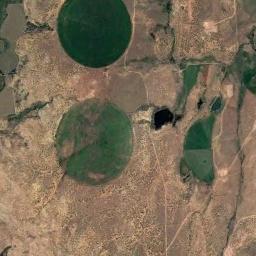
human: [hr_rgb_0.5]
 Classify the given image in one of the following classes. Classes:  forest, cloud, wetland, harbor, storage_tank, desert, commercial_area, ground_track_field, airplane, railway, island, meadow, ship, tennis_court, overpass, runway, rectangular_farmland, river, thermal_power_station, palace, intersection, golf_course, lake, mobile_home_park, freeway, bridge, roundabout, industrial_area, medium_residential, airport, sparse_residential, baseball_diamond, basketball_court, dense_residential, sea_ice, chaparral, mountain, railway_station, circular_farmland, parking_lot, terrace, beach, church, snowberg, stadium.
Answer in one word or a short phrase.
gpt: circular_farmland